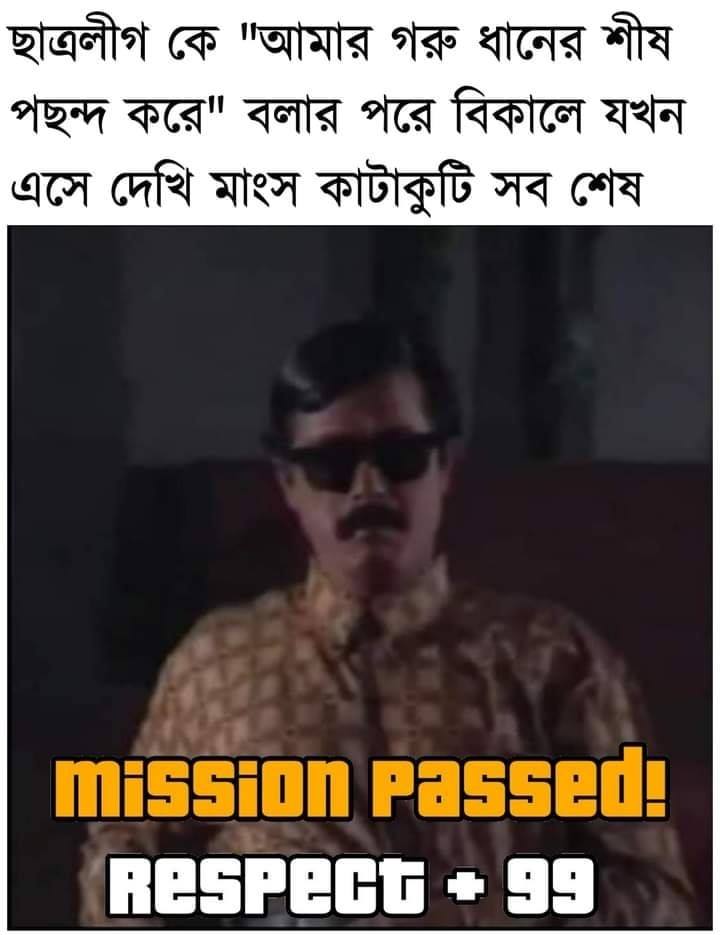
Text: ছাত্রলীগ কে " আমরা গরু ধানের শীষ পছন্দ করে" বলার পরে বিকালে যখন এসে দেখি মাংস কাটাকুটি সব শেষ   mission passed ! Respect + 99
Label: Hate
Hate category: Political
Targeted group: Organization